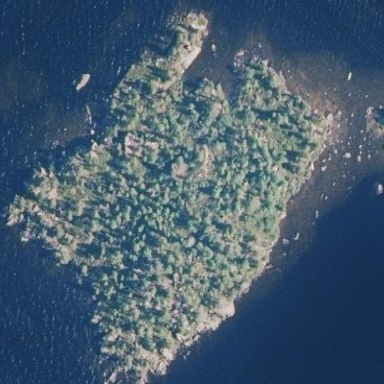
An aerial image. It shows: Islet.